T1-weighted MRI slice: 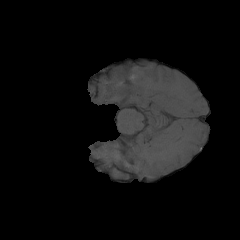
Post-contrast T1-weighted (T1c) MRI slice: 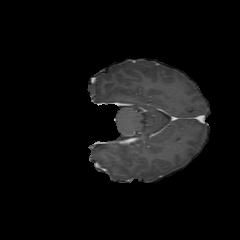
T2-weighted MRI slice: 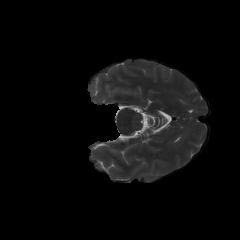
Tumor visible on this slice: no